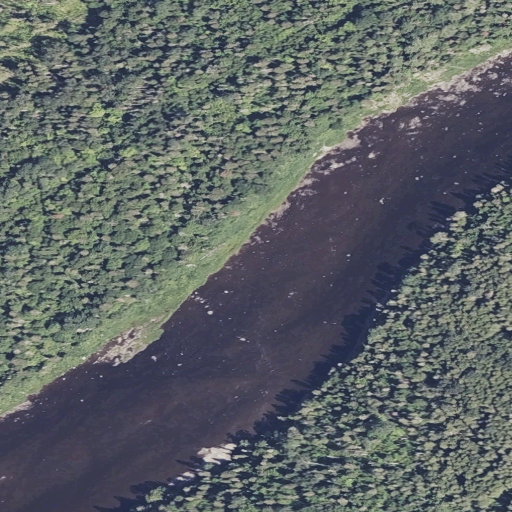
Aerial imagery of bar in Maine named Ghost Landing Bar containing mixed forest, open water, evergreen forest, herbaceous wetlands, woody wetlands, and grassland